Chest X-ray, AP view. Patient: 50 years old, sex F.
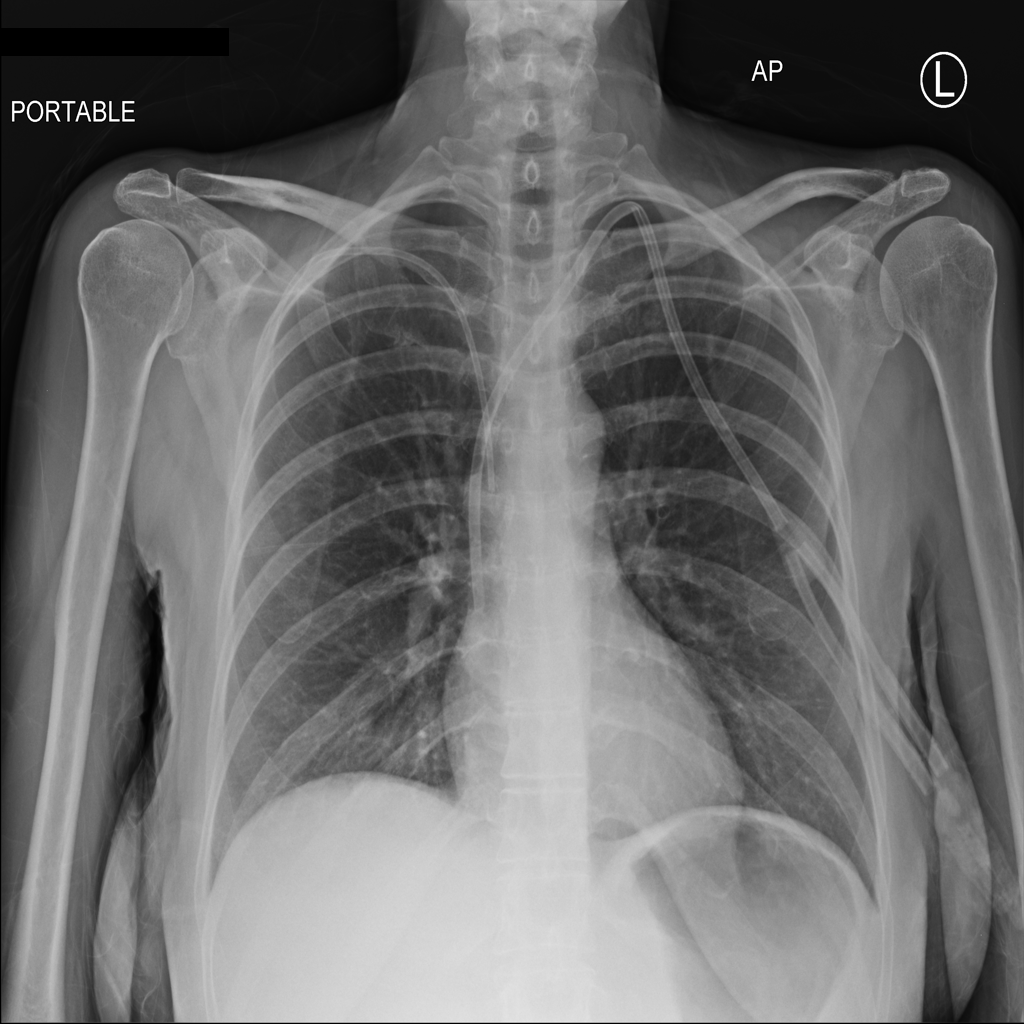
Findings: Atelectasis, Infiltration